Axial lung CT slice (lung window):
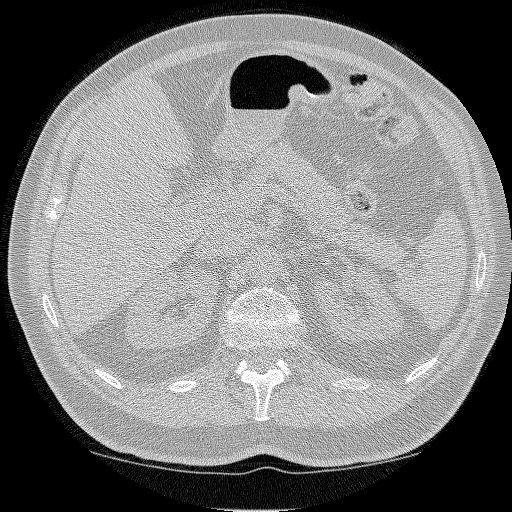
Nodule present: no